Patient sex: M
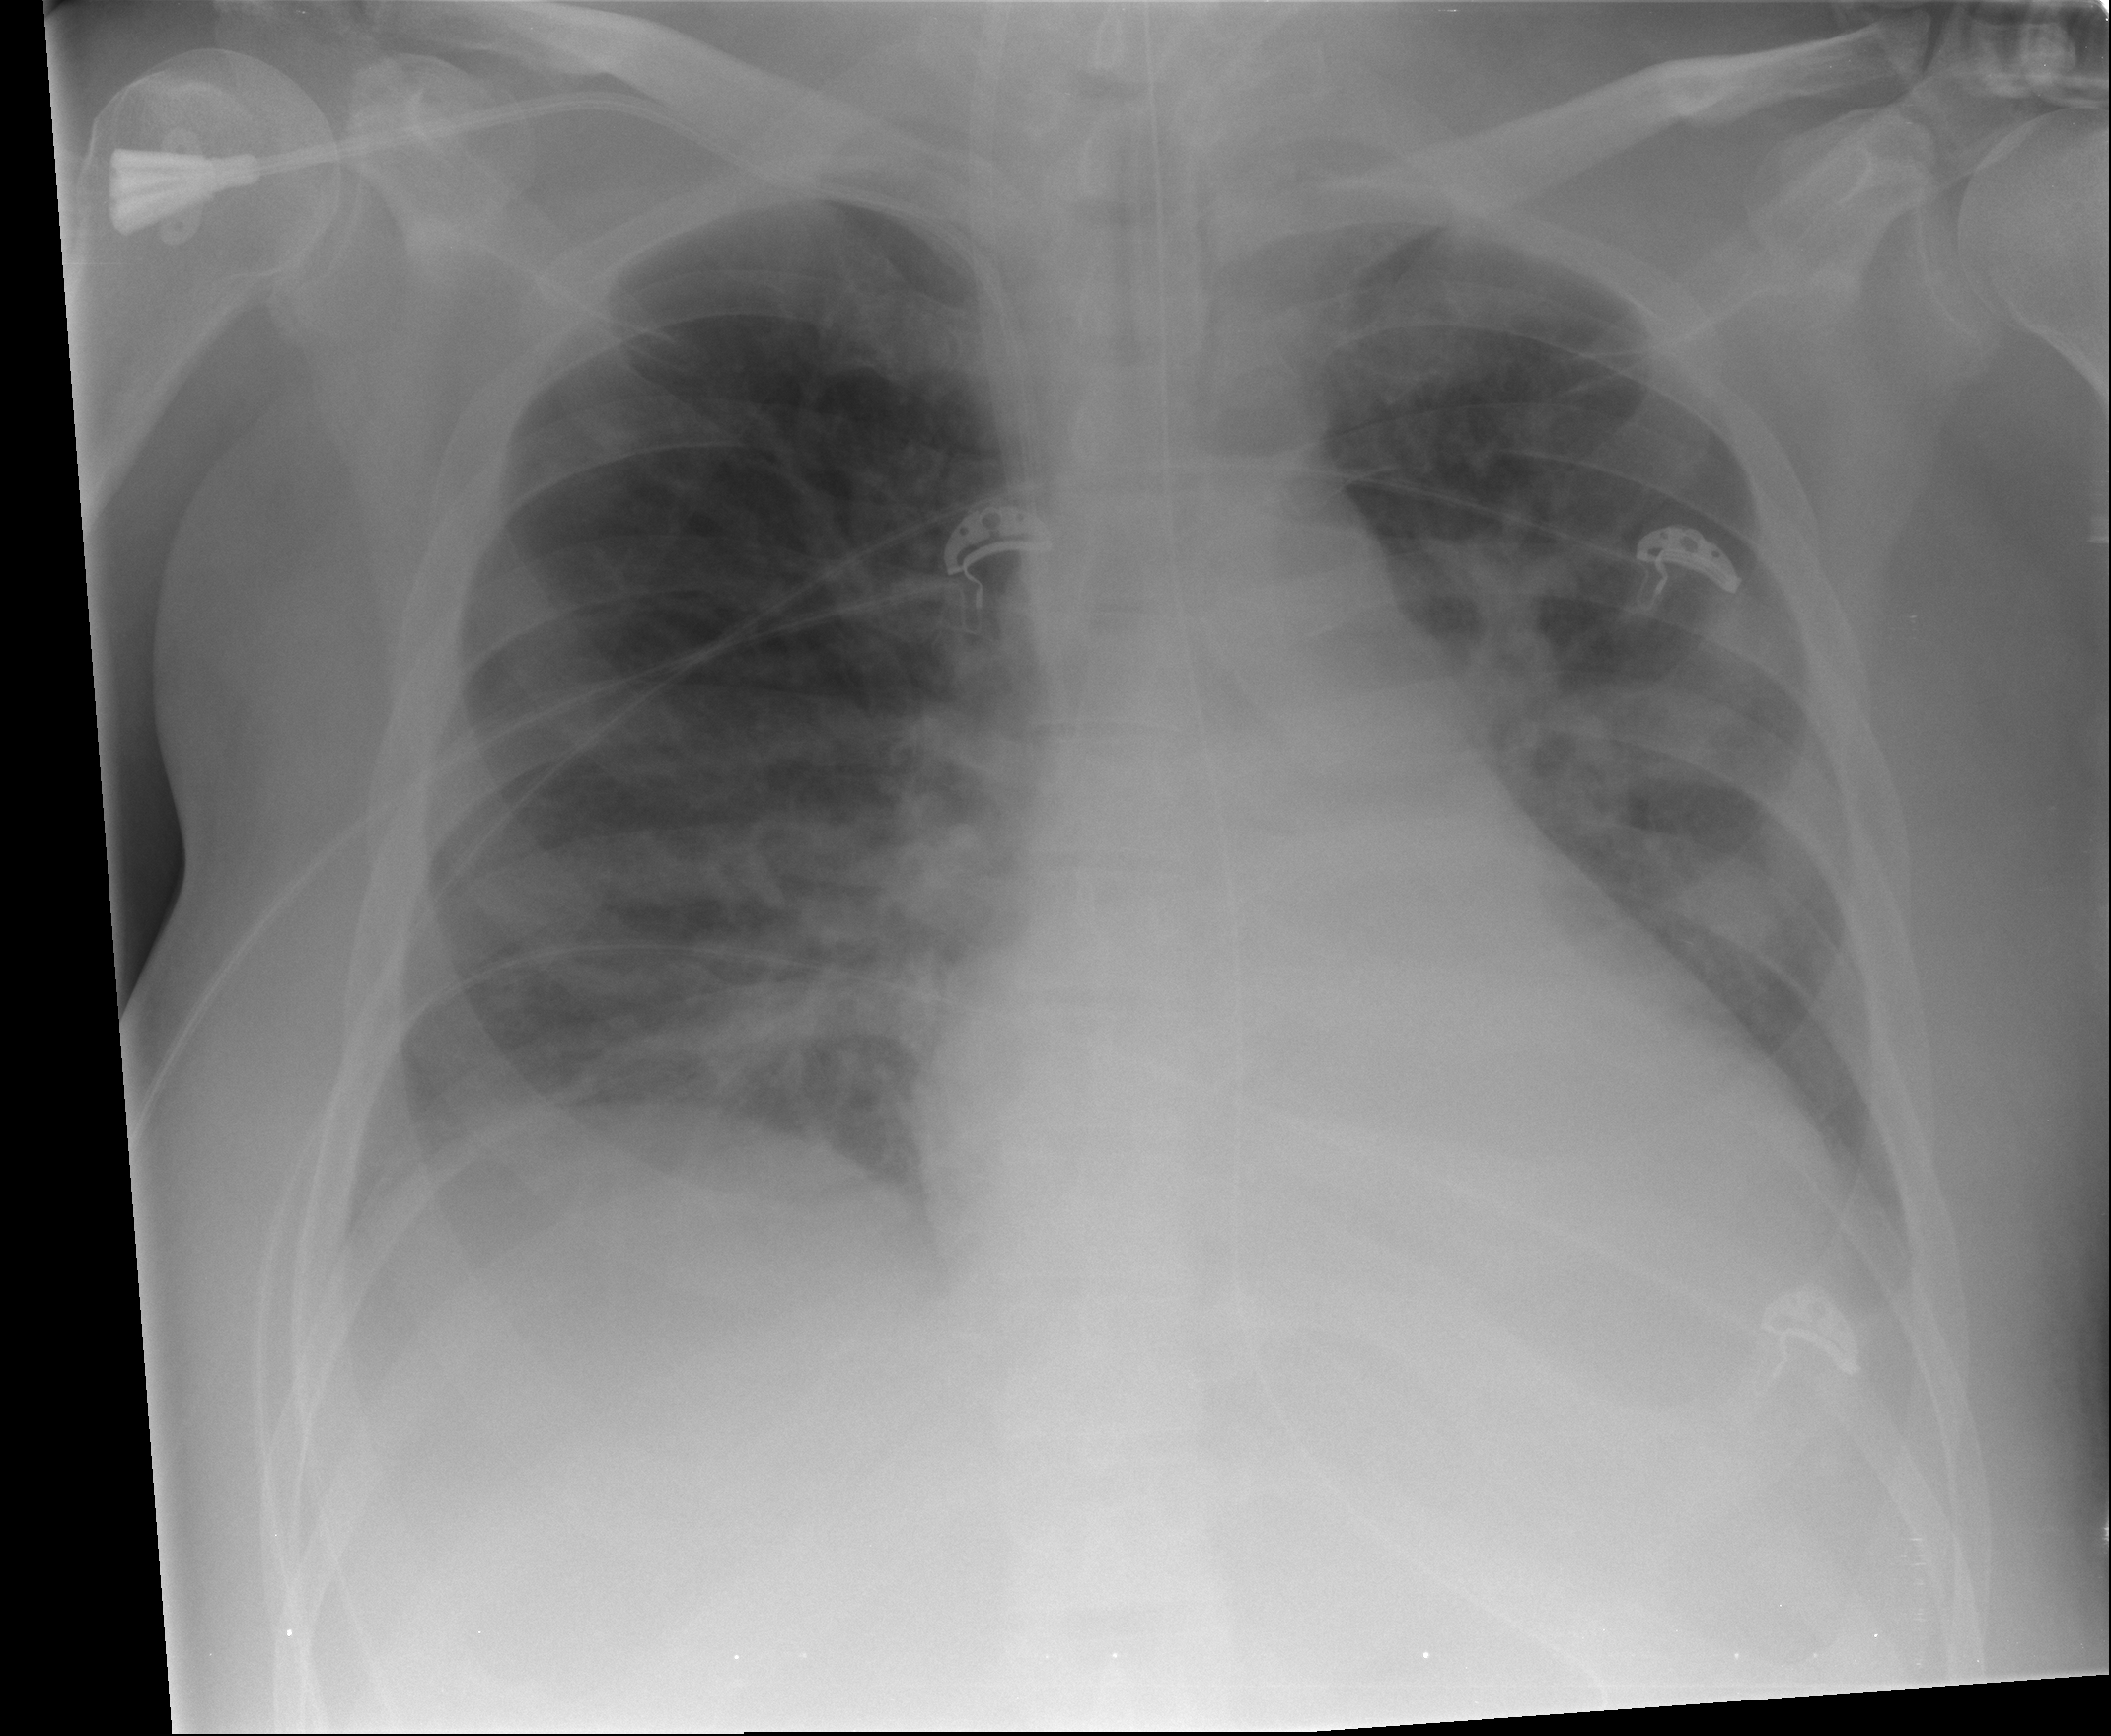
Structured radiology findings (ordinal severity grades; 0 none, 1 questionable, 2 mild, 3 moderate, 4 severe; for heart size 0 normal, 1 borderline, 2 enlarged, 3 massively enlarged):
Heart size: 2
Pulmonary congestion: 2
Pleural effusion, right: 1
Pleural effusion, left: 1
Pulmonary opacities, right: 1
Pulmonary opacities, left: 1
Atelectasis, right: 0
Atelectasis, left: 0